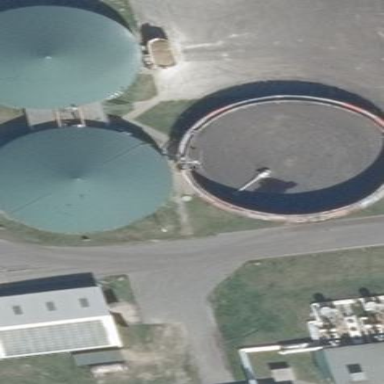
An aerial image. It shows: Digester building.